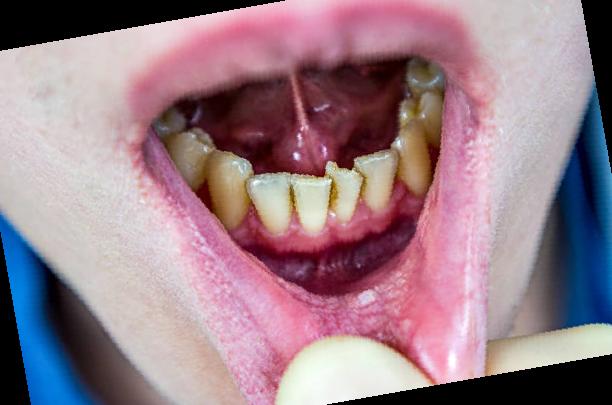
Condition: Gingivitis